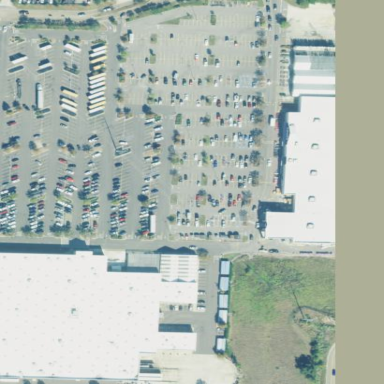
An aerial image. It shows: Retail area.